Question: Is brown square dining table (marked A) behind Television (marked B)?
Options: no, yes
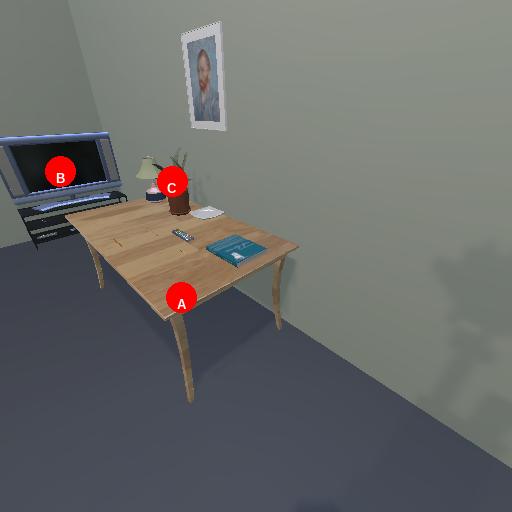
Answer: no